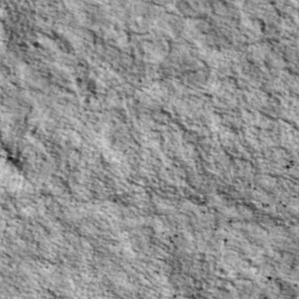
Label: non_frost